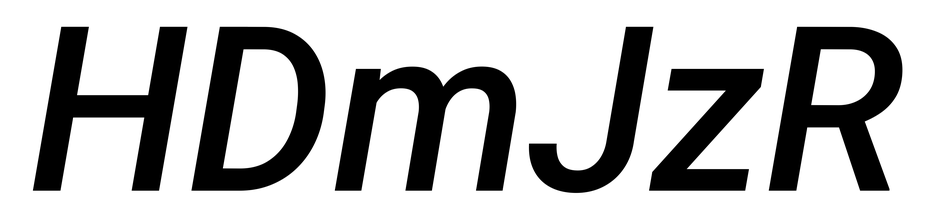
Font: Roboto-Italic_Medium_Italic